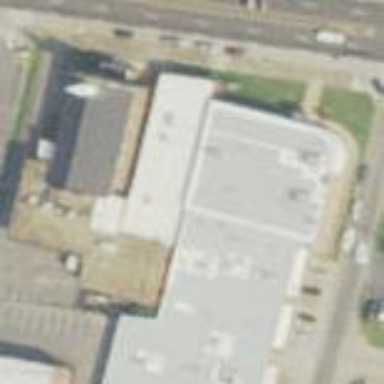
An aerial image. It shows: Commercial building.